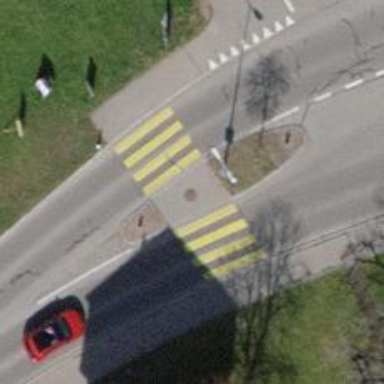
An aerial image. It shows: Uncontrolled crossing on the road.